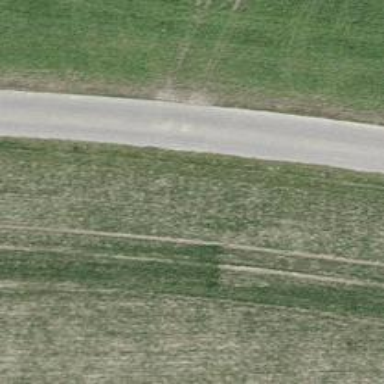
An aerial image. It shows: Well-maintained track road of grade 1.